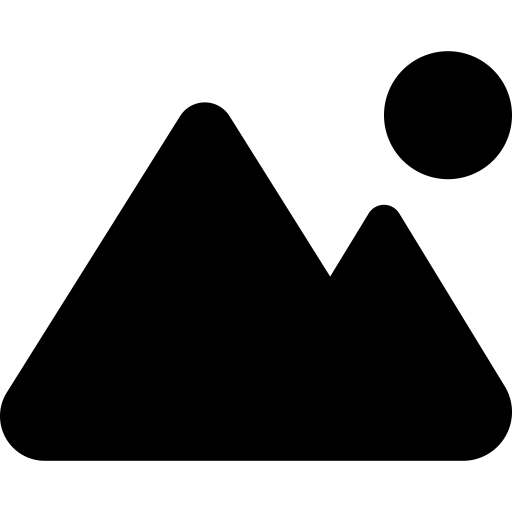
Tags: icon, FontAwesome, fa-icon, solid, mountain, sun